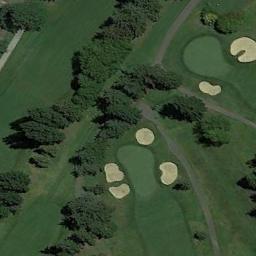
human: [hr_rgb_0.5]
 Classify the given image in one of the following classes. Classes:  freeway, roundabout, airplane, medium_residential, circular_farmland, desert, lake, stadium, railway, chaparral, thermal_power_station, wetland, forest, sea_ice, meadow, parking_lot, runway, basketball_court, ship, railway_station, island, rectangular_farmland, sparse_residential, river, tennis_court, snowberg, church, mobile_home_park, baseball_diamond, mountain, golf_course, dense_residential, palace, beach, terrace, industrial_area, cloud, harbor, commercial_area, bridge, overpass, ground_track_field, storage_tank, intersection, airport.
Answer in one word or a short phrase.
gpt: golf_course